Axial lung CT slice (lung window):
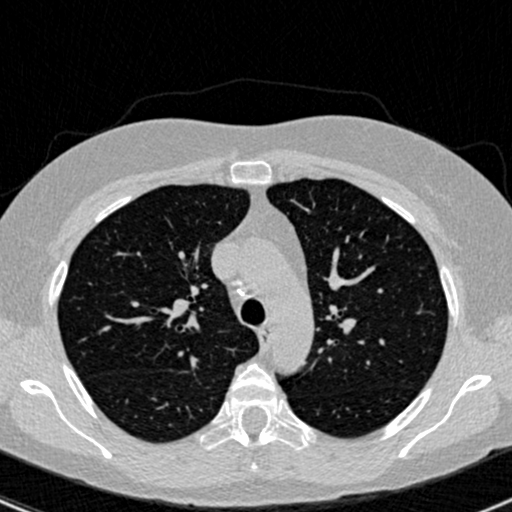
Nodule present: no